Question: I have a form with two buttons. The first is hidden using Javascript.
When I press enter in a textfield in IE, the form does not submit. I assume it is because it has chosen the first button as default submit button, but since that button is hidden it does not work.
I have solved this by submitting the form on an enter keydown Javascript event. However, this also submits the form if the user presses enter to select an item from the browser's autocomplete dropdown.

How do I submit the form on enter in IE, without disturbing the autocomplete functionality?
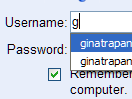
Answer: We had a similar problem a few years ago, and AFAIR, we added an button to the beginning of the form, which always performs the default submit action when enter is pressed in IE. That button can be "almost hidden" by giving it a 1x1 transparent image.